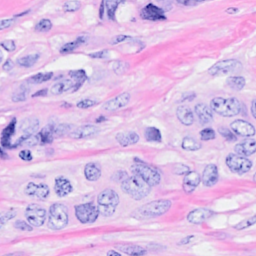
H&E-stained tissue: Breast